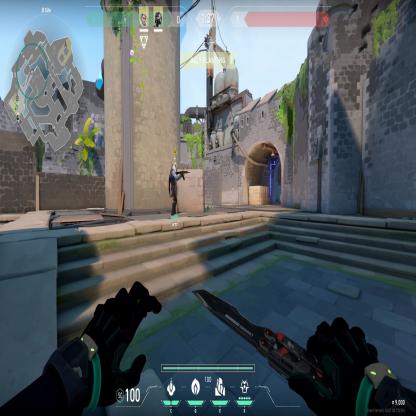
Label: teammate